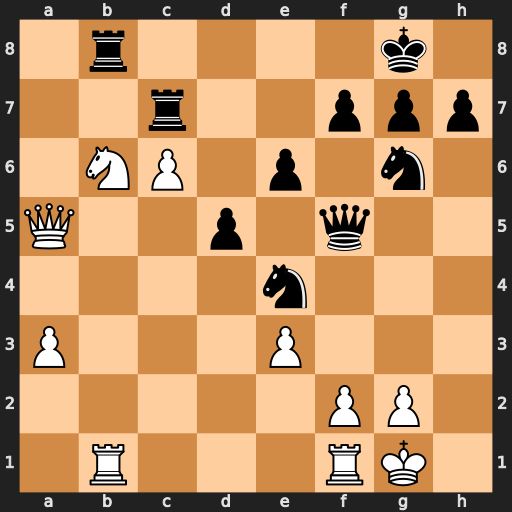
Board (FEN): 1r4k1/2r2ppp/1NP1p1n1/Q2p1q2/4n3/P3P3/5PP1/1R3RK1
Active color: w
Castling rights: -
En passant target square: -
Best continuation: Nd7 Qxf2+ Rxf2